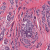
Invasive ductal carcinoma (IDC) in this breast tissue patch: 1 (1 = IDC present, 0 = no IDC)